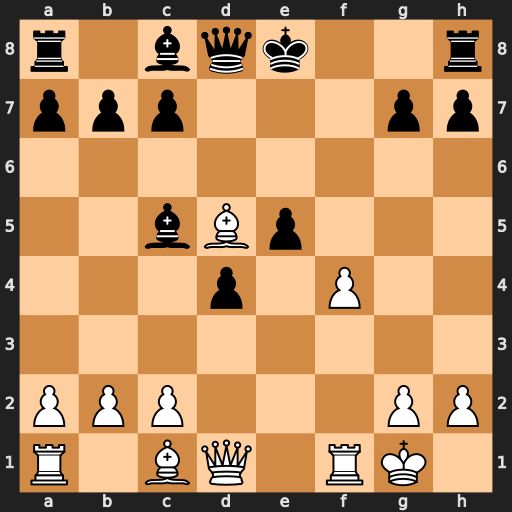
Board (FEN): r1bqk2r/ppp3pp/8/2bBp3/3p1P2/8/PPP3PP/R1BQ1RK1
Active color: w
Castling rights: kq
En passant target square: -
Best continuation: Qh5+ g6 Qxe5+